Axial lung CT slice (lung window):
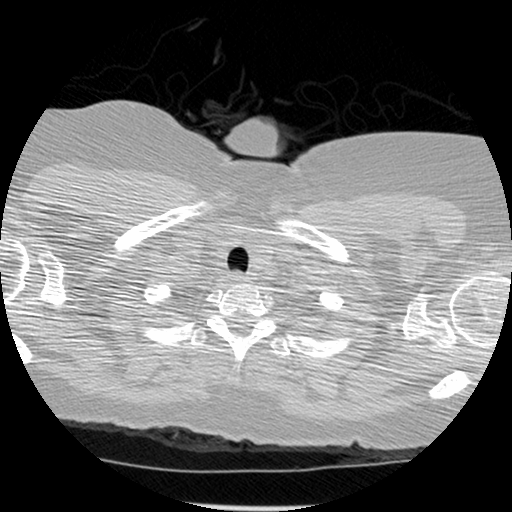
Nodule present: no